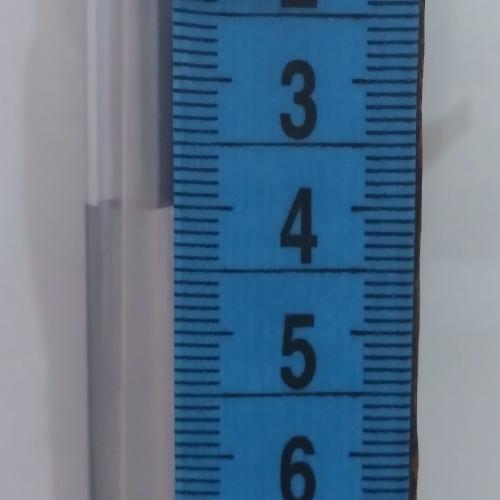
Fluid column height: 4.0 cm